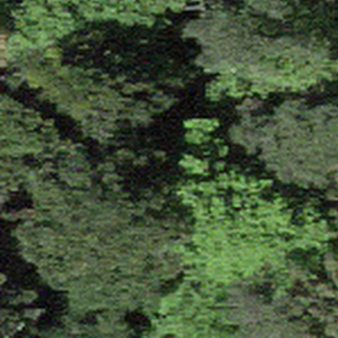
Label: other